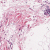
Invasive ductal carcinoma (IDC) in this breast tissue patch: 0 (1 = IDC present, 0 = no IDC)